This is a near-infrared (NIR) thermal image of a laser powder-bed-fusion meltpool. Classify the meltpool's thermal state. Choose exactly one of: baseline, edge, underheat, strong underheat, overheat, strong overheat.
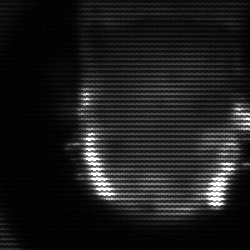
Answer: baseline